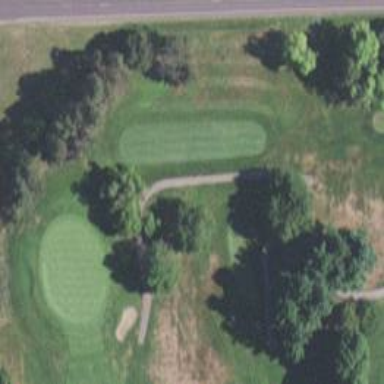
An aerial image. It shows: Service road designated as golf cart path.